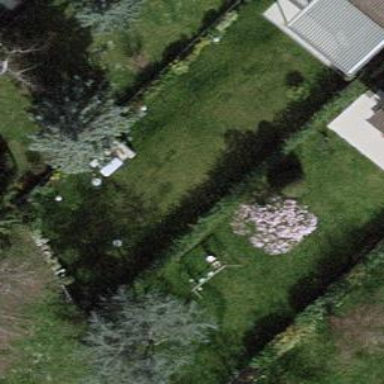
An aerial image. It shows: Garden enclosed by fence.